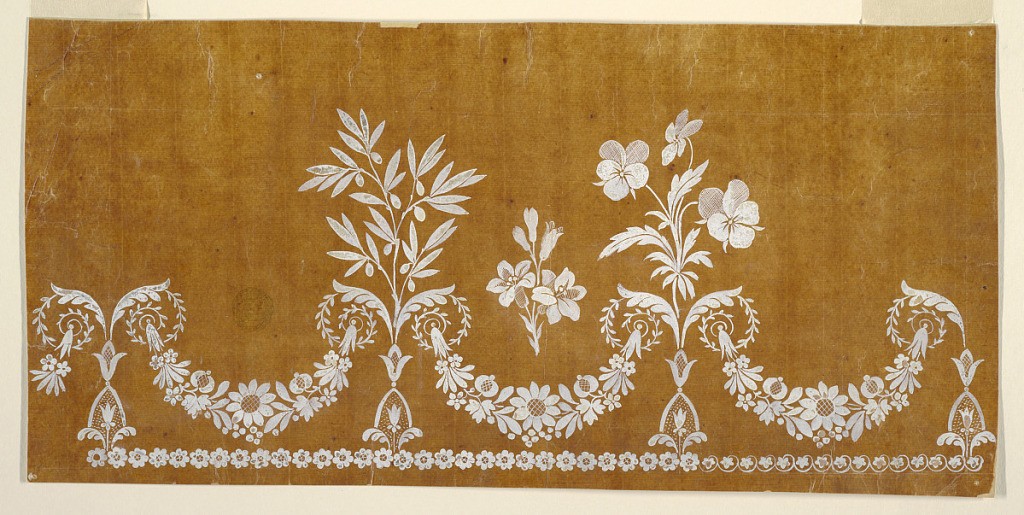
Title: Design for an Embroidered or Woven Horizontal Border of the "Fabrique de St. Ruf"
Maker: Fabrique de Saint Ruf, Lyon, France
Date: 1805–1815
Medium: Brush and white gouache on glazed tracing paper
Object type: Drawing
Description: Laurel and pansy boughs are to rise alternatively from stands which are connected between each other by flower festoons, over which flower boughs are shown. A row of blossom rosettes is at the bottom. Somewhat more than one repeat is shown.